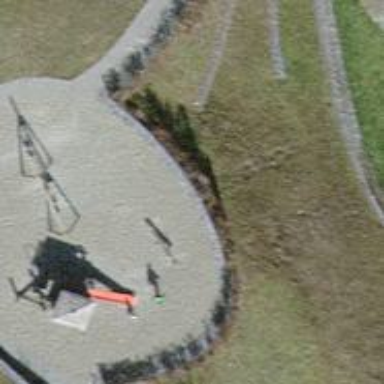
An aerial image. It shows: Seesaw in the playground.